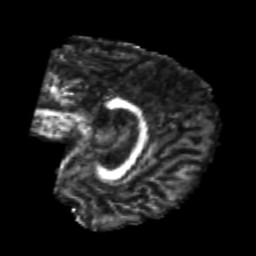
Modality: FA
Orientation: sagittal
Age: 26
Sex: male
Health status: healthy
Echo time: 0.074 s